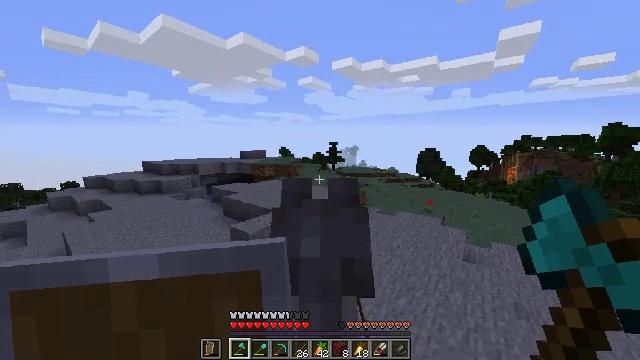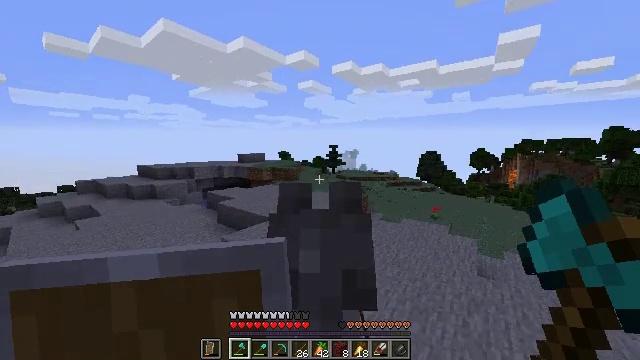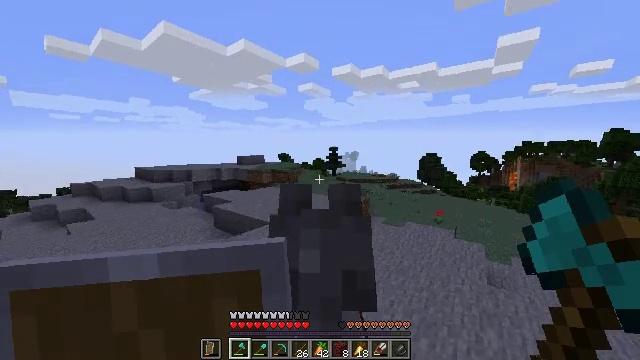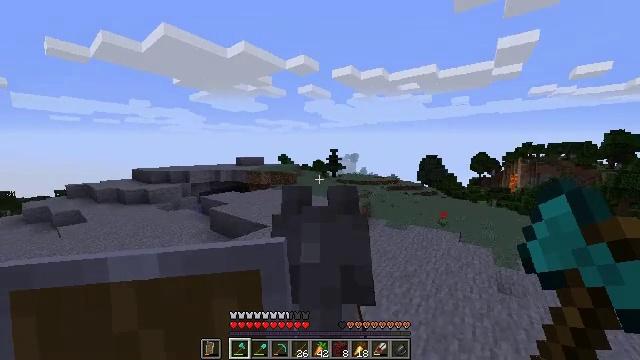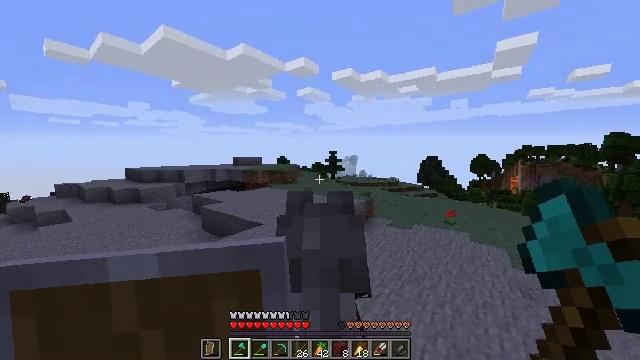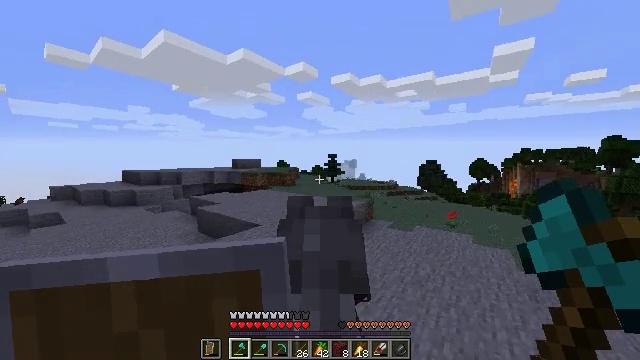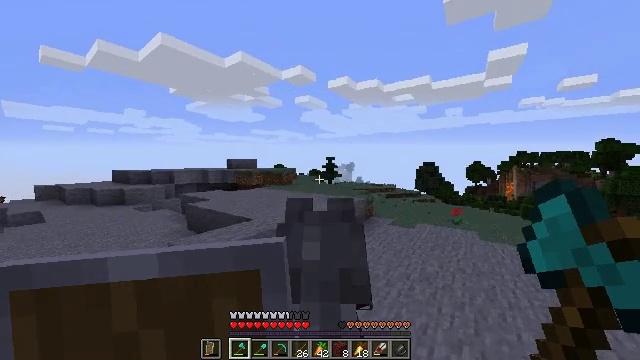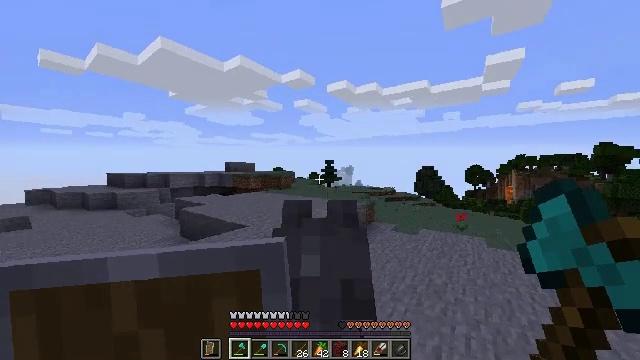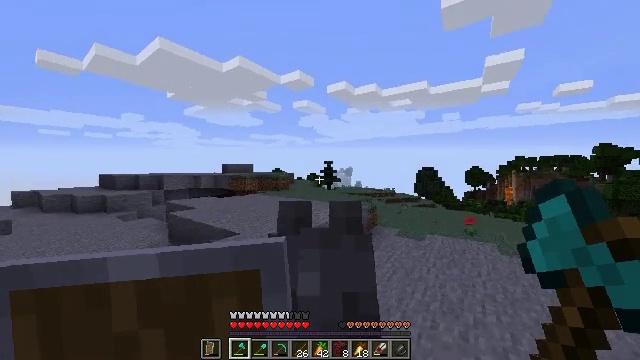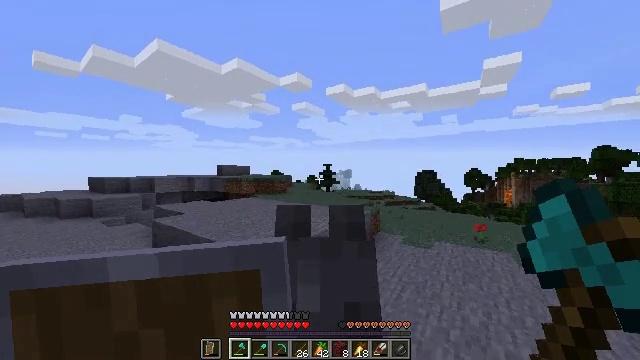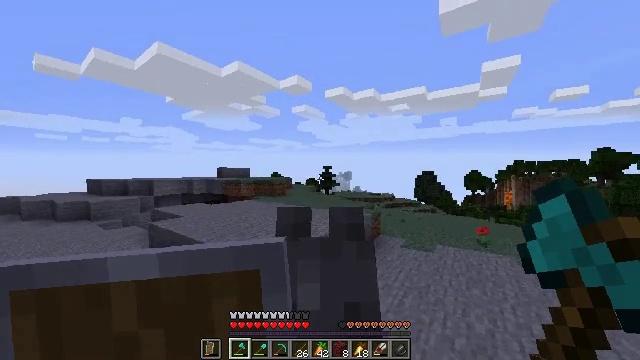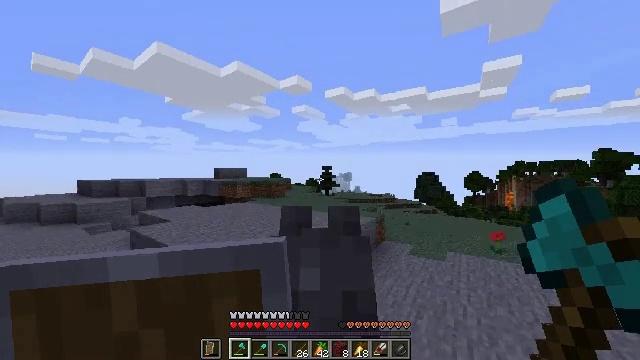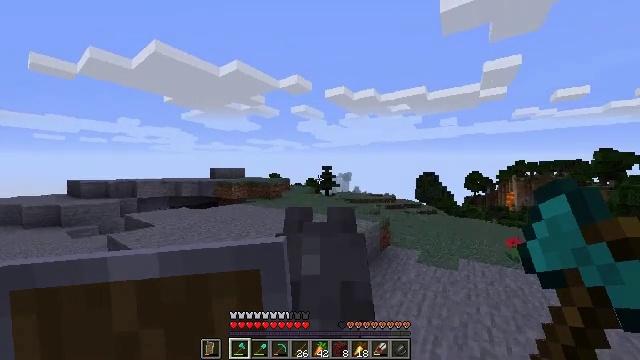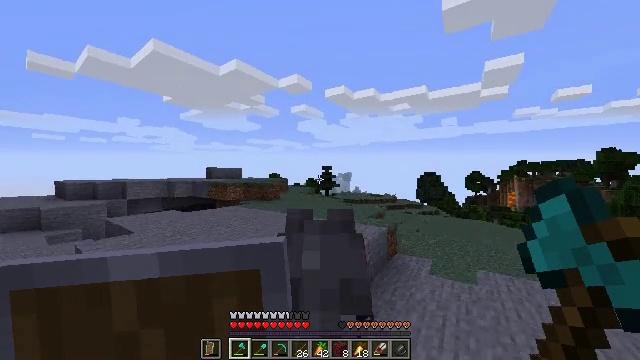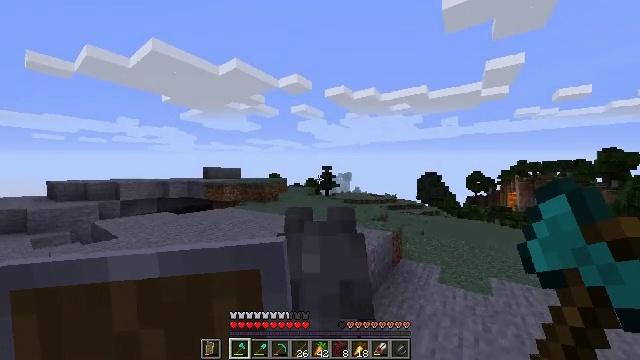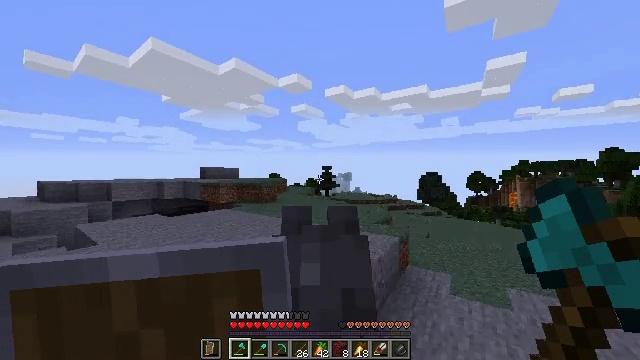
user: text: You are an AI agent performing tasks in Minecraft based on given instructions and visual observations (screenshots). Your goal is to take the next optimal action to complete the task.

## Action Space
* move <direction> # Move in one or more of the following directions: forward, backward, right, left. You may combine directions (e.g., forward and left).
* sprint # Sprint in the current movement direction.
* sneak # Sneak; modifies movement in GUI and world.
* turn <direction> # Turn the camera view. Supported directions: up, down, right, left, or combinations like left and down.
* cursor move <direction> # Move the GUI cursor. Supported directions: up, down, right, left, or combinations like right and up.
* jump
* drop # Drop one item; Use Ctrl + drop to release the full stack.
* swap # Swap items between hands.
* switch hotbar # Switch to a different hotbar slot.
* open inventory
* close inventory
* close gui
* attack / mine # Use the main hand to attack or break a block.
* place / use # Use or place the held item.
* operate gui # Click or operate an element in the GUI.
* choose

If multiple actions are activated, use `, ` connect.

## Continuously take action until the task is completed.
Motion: motion action
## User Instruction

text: Attack the ground to gather sand.
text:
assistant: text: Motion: move forward, sprint
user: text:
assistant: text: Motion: move forward, sprint
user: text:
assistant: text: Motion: move forward, sprint
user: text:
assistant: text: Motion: move forward, sprint
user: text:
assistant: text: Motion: move forward, sprint, turn up
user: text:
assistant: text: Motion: move forward, sprint, turn up
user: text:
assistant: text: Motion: move forward, sprint
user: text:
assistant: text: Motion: move forward, sprint
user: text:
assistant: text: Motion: move forward, sprint
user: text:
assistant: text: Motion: move forward, sprint
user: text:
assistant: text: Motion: move forward, sprint
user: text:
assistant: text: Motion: move forward, sprint
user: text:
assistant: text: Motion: move forward, sprint
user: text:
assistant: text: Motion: move forward, sprint
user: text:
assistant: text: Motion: move forward, sprint
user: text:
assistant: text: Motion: move forward, sprint
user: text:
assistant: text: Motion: move forward, sprint
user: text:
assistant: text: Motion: move forward, sprint
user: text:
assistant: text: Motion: move forward, sprint, turn down
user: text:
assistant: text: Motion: move forward, turn down
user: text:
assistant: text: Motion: move forward
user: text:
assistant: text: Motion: move forward
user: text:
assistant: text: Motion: move forward
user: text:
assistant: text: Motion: move forward
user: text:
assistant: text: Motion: move forward
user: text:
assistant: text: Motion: move forward
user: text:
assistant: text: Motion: move forward
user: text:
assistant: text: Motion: move forward
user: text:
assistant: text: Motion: move forward
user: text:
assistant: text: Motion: move forward